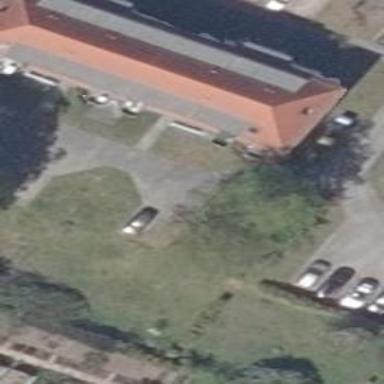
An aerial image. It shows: Hipped roof apartment building.